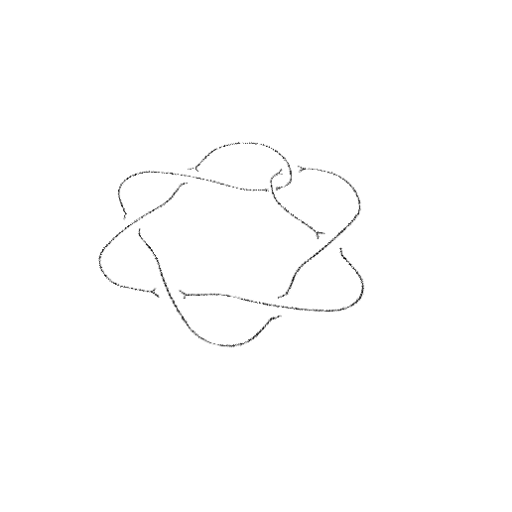
Crossing number: 7